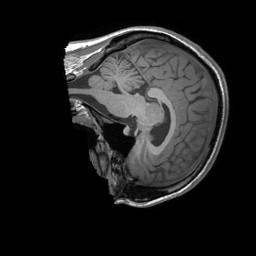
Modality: T1w
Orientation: sagittal
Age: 30
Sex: female